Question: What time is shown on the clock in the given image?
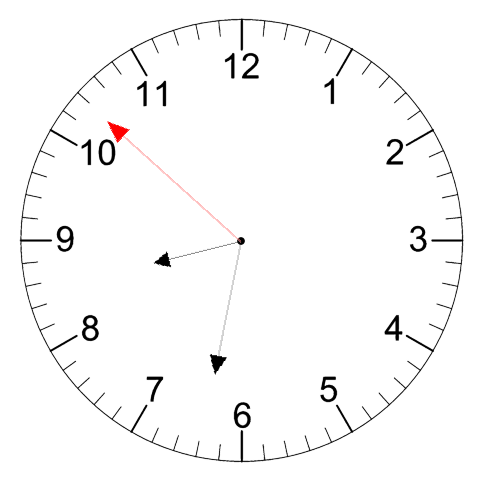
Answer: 08:31:52